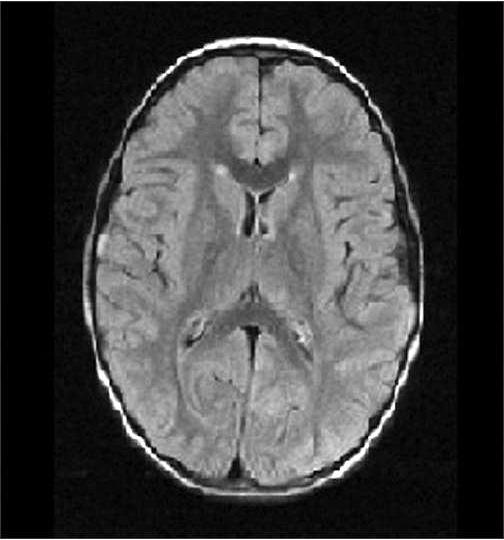
Label: notumor